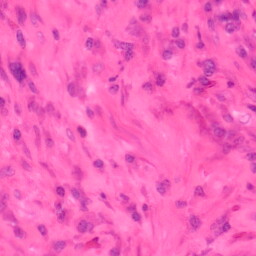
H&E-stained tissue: Colon